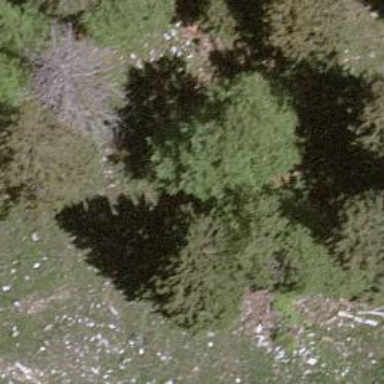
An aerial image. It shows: Beautiful tree in nature.